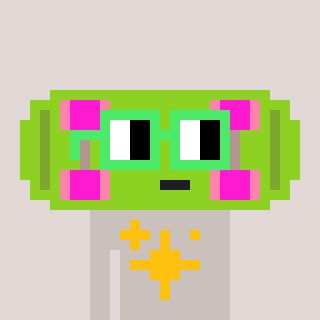
a pixel art character with square light green glasses, a skateboard-shaped head and a foggrey-colored body on a warm background